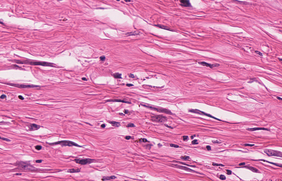
Tumor epithelial tissue: no
Tumor-associated stroma tissue: yes
Normal tissue: no